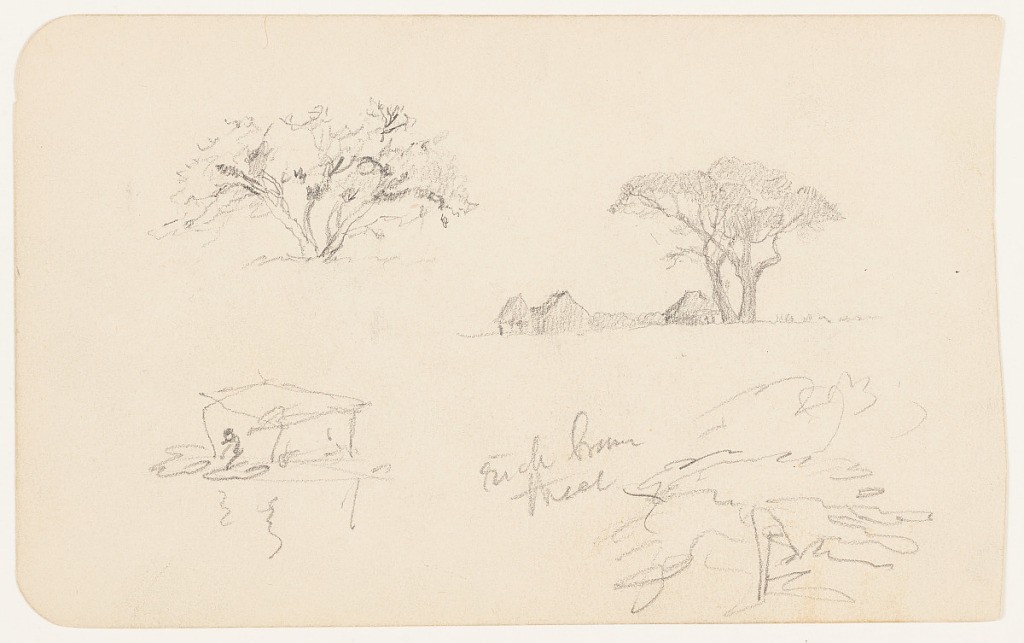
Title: Sketches of Trees and a Figure, Mexico
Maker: Frederic Edwin Church, American, 1826–1900
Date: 1890–93
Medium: Graphite on off-white wove paper; verso: graphite
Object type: Drawing
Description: Botanical, landscape, and figure sketches from Mexico showing three views of trees and a figure washing clothes. At upper left, a deciduous tree with a split trunk is loosely rendered. At upper right, a large tree--also with a split trunk--is shown beside three thatched huts on flat terrain. A tree is extremely loosely rendered at lower right, such that its details are unclear. Finally, at lower left, a figure is shown likely washing clothes beside a water feature and near a kind of scaffolding or framework structure. This scene is loose and unclear.

Verso: Landscape sketch showing a view of a rugged mountain ridge in Mexico. Stretching across the upper half of the composition, the ridge rises at right to three steep and rocky peaks. In the background at left, a sharp, triangular mountain is visible in the distance.